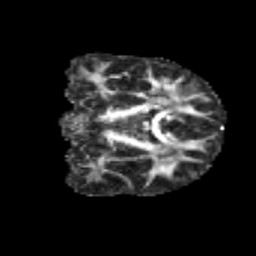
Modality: FA
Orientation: coronal
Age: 10
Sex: male
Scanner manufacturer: siemens
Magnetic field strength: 3 T
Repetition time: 3.8 s
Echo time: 0.07 s